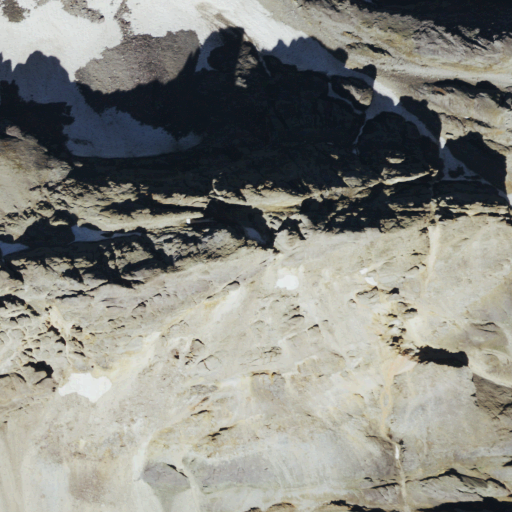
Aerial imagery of mountain in Colorado named Ulysses S Grant Peak containing barren land, evergreen forest, and open water